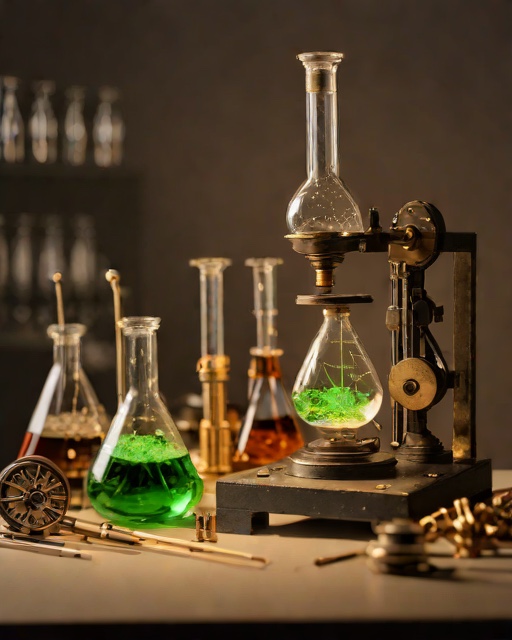
Category: Graduation